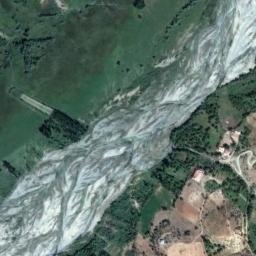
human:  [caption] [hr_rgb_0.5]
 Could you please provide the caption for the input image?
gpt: The river goes through bare land and green grass .

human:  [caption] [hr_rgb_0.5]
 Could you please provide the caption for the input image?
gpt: An approximately straight light green river with green land and tan-green mixed fields on both sides of the bank .

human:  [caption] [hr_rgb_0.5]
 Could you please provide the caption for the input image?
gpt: There are many trees on either side of the river .

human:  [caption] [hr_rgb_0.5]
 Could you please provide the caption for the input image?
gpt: The fast-flowing river goes through the flat ground covered with some vegetation .

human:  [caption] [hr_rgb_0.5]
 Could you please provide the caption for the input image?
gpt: There are some green trees and a green meadow near the river .